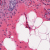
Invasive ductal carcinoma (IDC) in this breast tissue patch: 0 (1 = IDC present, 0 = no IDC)